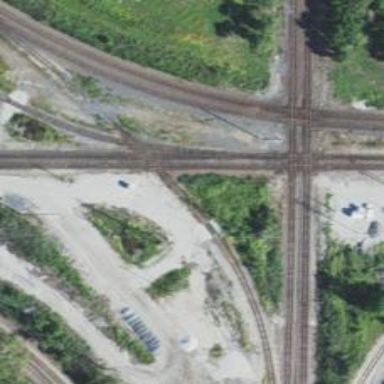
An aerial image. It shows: Railway crossing.